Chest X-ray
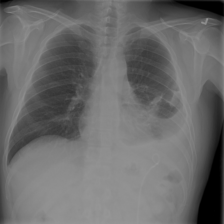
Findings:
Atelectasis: positive
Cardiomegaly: negative
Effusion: positive
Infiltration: negative
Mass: negative
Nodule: negative
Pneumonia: negative
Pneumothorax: negative
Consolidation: negative
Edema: negative
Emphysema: negative
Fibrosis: negative
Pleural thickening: negative
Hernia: negative